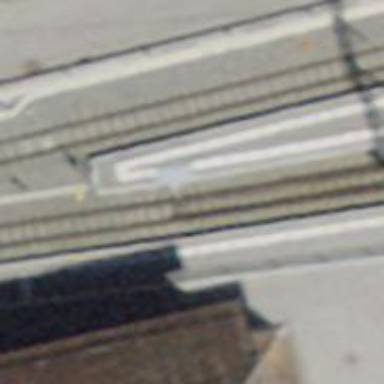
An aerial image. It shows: Railway switch.